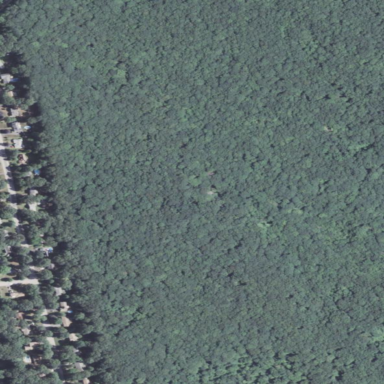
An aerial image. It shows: Nature reserve in woodland area.